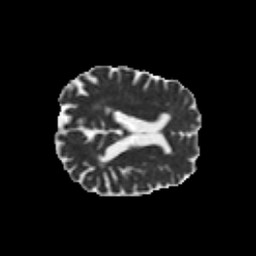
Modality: MD
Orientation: axial
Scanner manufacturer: siemens
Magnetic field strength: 3 T
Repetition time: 6.8 s
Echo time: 0.093 s